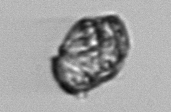
Label: Proterythropsis